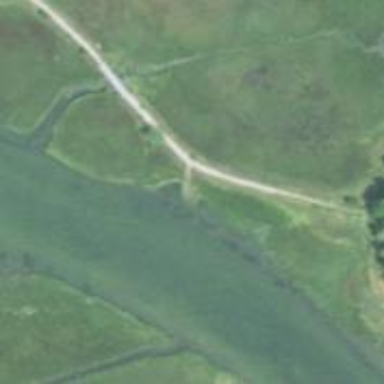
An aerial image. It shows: Footway road next to levee embankment.